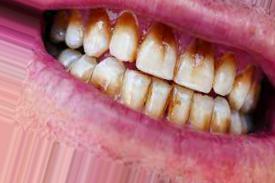
Condition: Tooth Discoloration